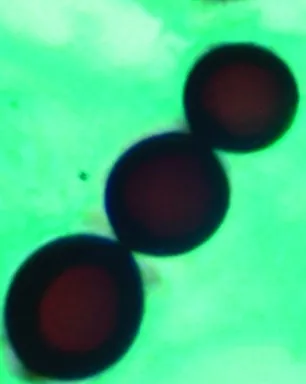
Grocott methenamine silver-stained section of skin biopsy specimen revealing a short chain of lemon-shaped fungal cells connected by thin, tubelike bridges. Morphology is consistent with the appearance of Loboa loboi. Magnification x1,000.
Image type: pathology (methenamine_silver)